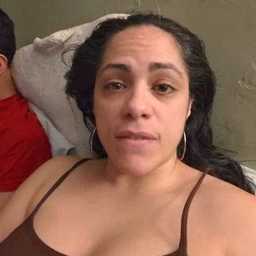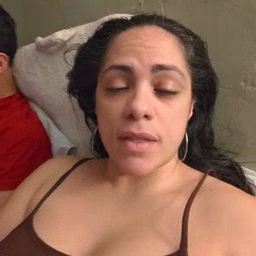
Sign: gift